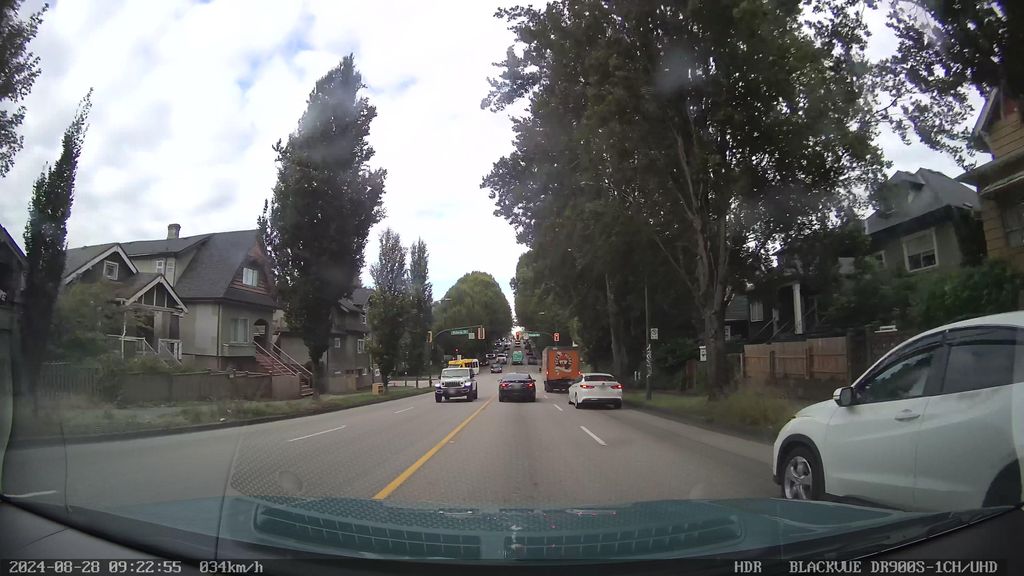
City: vancouver